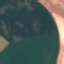
Land use / land cover class: AnnualCrop